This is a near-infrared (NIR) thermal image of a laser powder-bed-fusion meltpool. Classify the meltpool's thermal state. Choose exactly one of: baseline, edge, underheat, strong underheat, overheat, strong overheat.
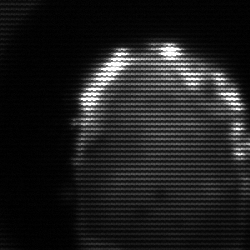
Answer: baseline